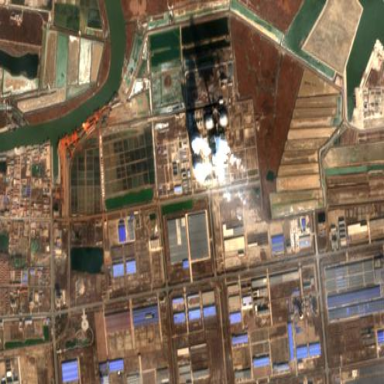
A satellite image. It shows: Industrial area with coal power plant.